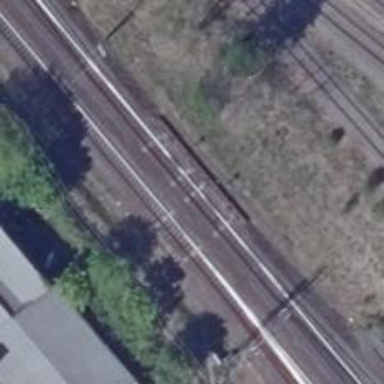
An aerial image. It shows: Railway switch with the turnout side on the right.